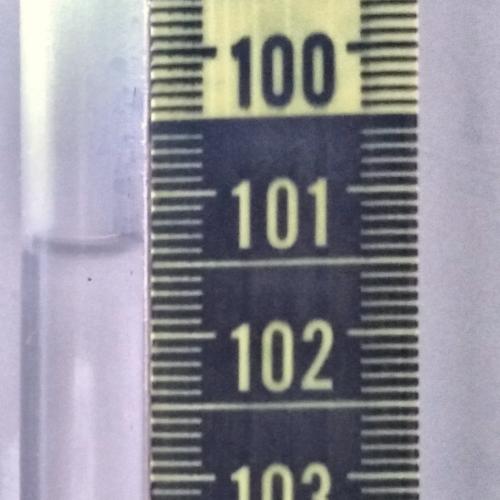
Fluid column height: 101.3 cm